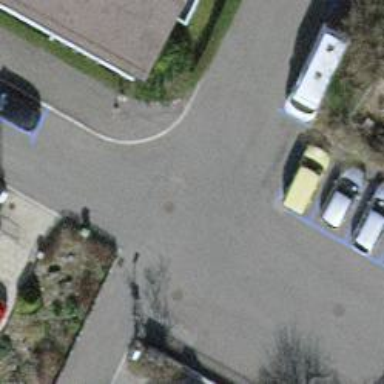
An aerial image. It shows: Asphalt road designated as living street.